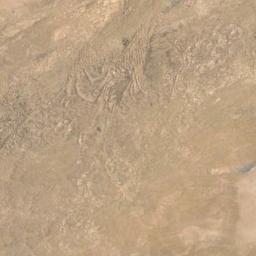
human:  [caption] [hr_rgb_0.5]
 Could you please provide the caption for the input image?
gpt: The desert is on the hill full of yellow sand .

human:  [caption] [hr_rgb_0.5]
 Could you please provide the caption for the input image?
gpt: There is a little grain in this desert .

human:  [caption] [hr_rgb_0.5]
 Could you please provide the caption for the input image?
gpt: It is a large piece of yellow desert .

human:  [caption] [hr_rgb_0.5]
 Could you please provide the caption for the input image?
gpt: The desert has yellow sand and flat terrain .

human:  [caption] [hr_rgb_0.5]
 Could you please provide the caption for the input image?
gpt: A yellow desert with some dunes .